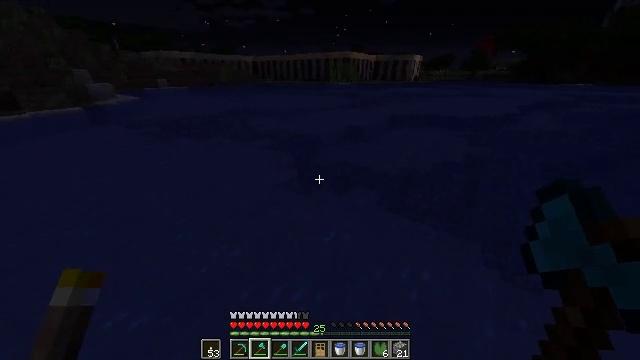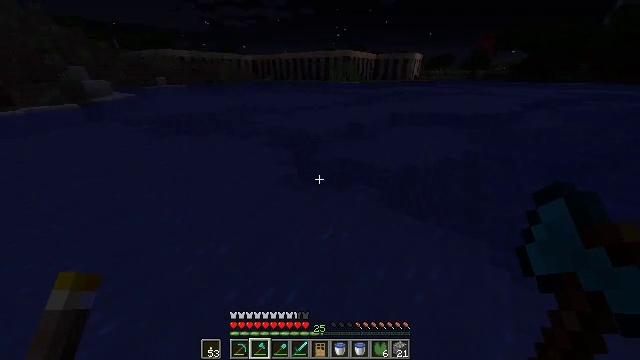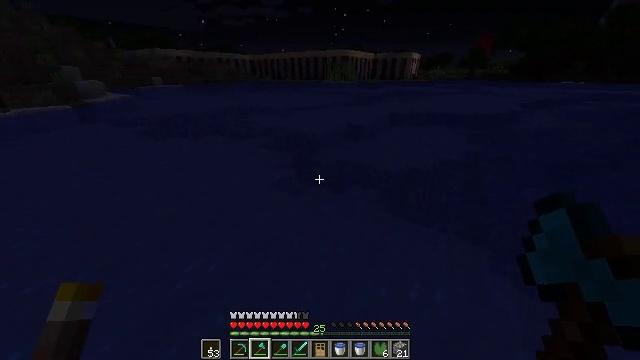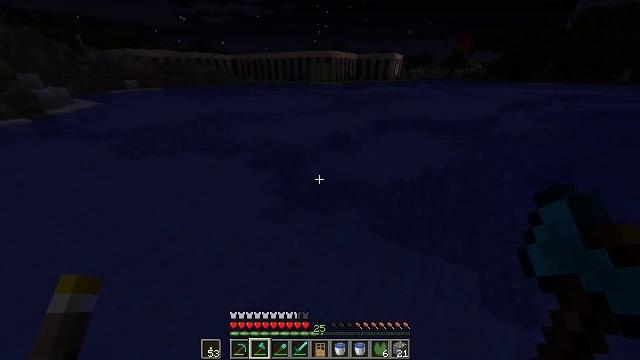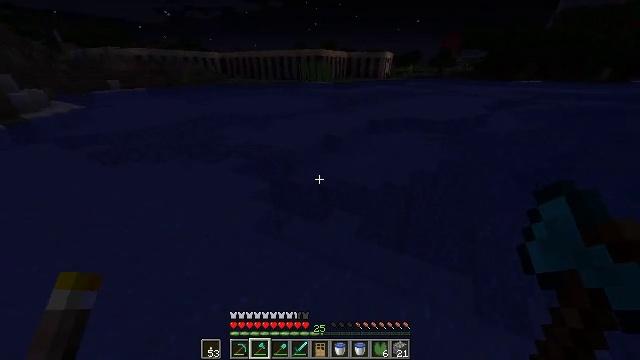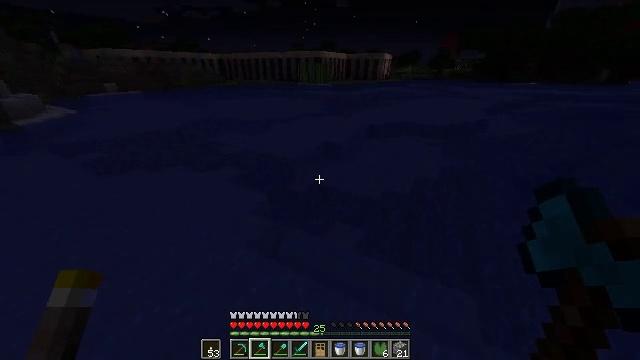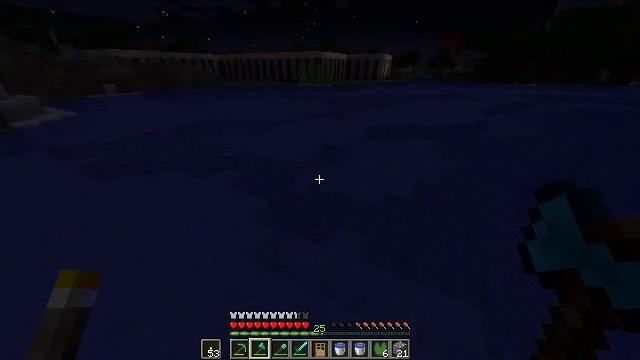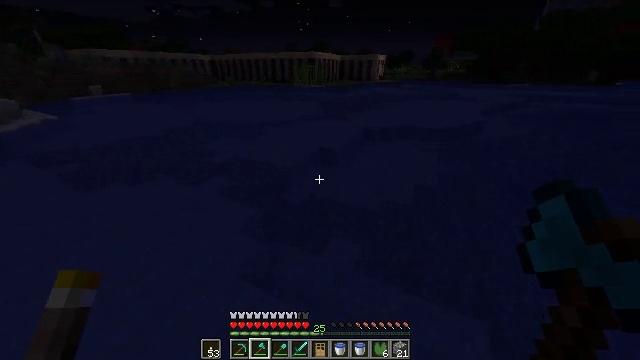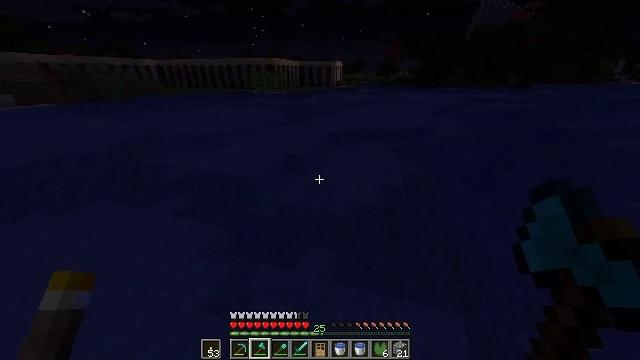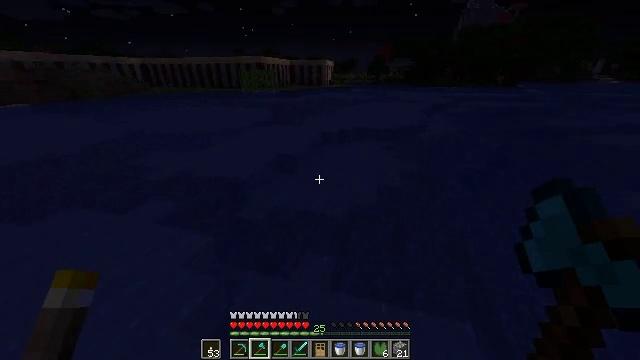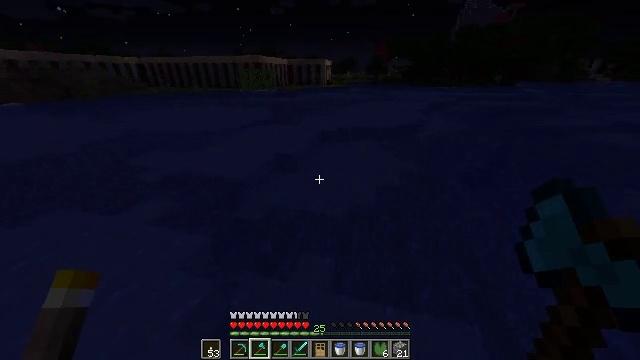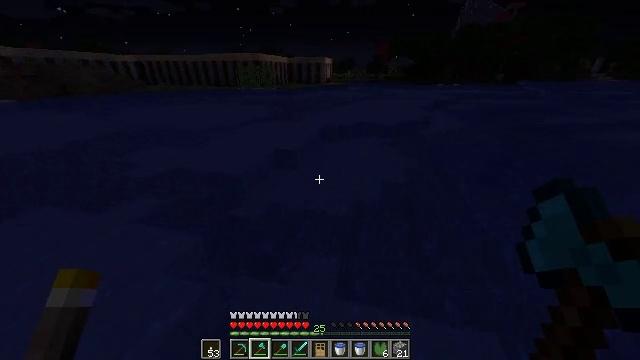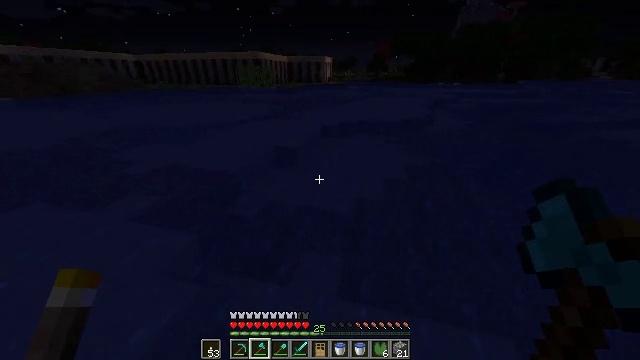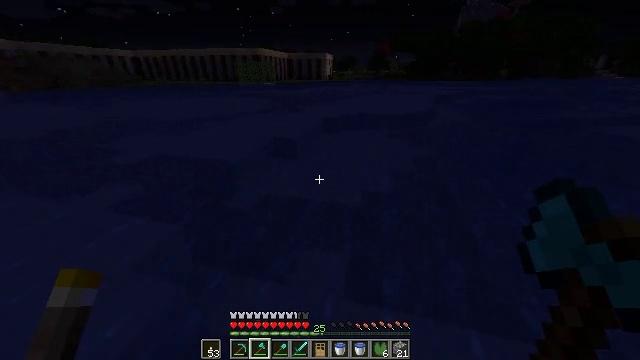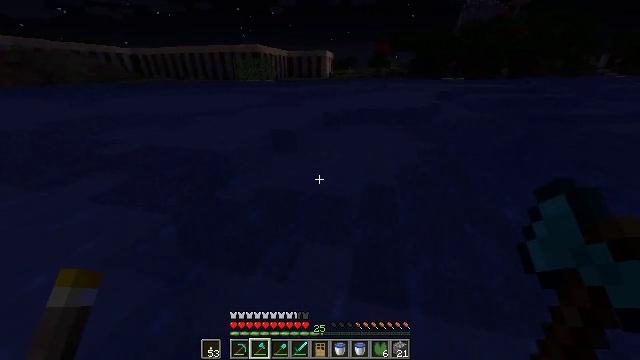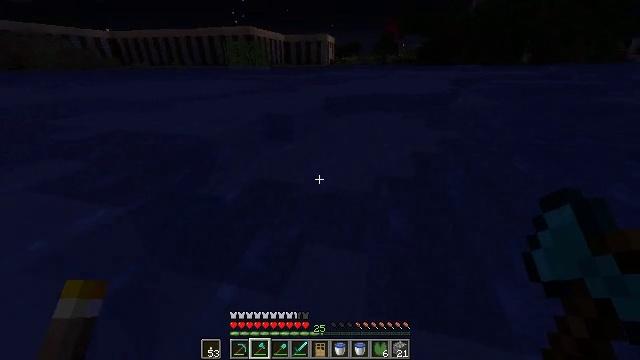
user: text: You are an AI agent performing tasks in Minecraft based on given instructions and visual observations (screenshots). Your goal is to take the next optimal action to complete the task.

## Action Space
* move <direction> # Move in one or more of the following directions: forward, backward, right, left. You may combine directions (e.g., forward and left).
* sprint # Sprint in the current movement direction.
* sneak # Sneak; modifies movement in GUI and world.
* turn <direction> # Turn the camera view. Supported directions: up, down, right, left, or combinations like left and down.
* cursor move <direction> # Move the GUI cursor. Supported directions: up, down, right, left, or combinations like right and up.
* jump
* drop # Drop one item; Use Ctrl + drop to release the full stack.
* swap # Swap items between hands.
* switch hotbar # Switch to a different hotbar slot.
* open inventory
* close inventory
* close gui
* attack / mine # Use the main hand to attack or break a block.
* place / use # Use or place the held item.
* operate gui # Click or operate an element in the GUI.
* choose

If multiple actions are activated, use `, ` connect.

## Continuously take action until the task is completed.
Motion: motion action
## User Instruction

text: Remove an oak door from the inventory.
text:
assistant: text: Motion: move forward, sprint, jump
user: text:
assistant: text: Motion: move forward, sprint, jump
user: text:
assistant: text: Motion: move forward, sprint, turn right, jump
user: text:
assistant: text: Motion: move forward, sprint, turn right, jump
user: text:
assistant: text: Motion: move forward, sprint, jump
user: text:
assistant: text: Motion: move forward, sprint, jump
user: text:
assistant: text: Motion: move forward, sprint, turn right, jump
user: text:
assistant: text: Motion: move forward, sprint, turn right and up, jump
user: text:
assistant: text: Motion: move forward, sprint, turn right, jump
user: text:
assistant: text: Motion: move forward, sprint, jump
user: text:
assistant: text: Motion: move forward, sprint, jump
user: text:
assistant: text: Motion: move forward, sprint, jump
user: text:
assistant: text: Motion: move forward, sprint, jump
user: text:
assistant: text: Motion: move forward, sprint, jump
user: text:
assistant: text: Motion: move forward, sprint, jump
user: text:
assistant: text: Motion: move forward, sprint
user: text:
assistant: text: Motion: move forward, sprint
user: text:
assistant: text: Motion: move forward, sprint
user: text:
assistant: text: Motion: move forward, sprint
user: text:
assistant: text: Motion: move forward, sprint, turn left and up
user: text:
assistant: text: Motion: move forward, sprint
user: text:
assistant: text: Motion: move forward, sprint
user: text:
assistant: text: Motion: move forward, sprint
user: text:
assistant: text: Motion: move forward, sprint
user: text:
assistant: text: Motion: move forward, sprint, turn right and down
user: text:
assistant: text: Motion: move forward and move left, sprint, turn right and down
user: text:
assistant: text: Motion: move forward and move left, sprint
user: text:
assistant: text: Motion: move left, sprint, turn right
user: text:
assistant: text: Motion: move left, sprint, turn up
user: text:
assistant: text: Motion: move back and move left, sprint, turn up